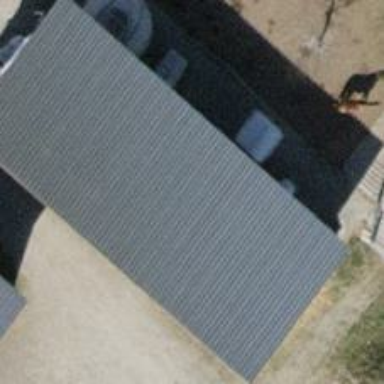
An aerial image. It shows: View of roof of building.